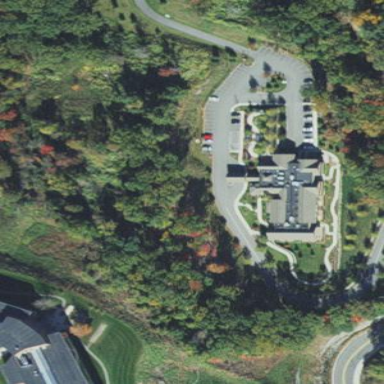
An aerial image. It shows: Hospice providing healthcare services.